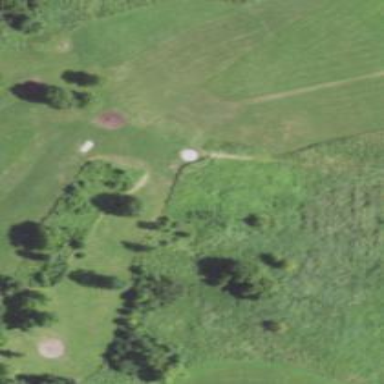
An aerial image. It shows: Disc golf tee area.